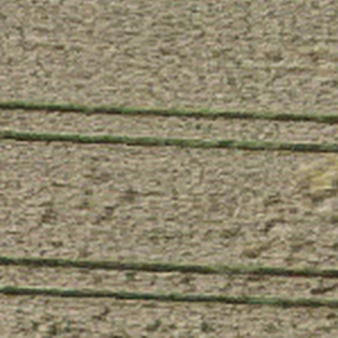
Label: other